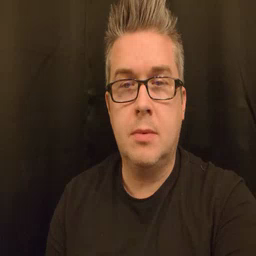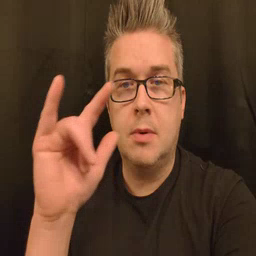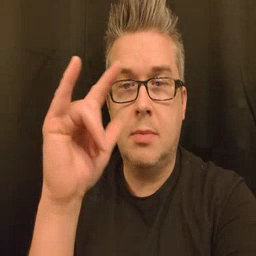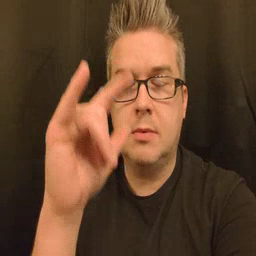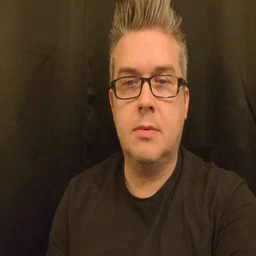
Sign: airplane